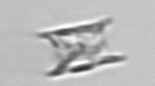
Label: Eucampia